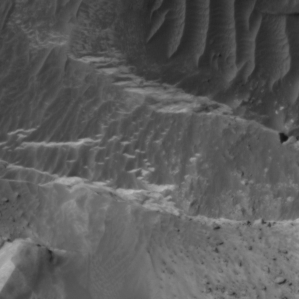
Label: non_frost